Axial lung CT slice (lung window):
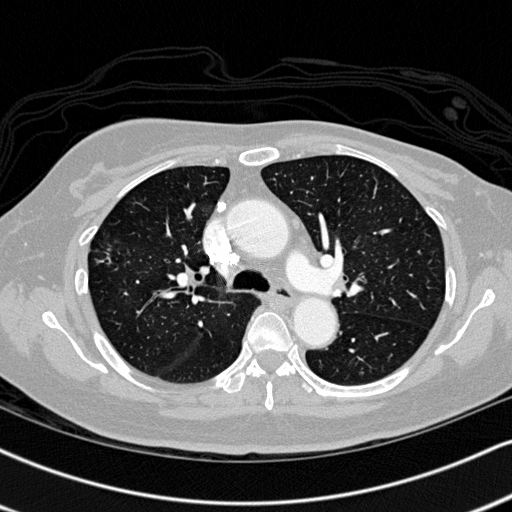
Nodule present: no